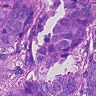
Metastatic tissue present: yes